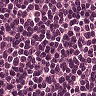
Metastatic tissue present: no